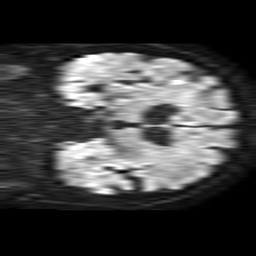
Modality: TRACE
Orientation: coronal
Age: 54
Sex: male
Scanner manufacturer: philips
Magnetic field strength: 1.5 T
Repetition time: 4.6 s
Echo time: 0.08528 s